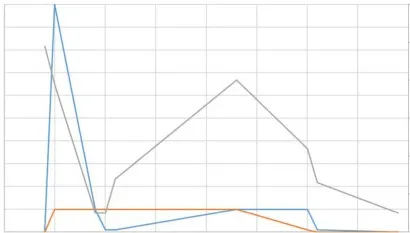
(B) Antibody titres over time.
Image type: chart (chart)